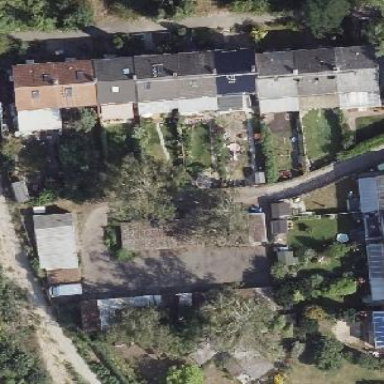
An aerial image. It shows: Allotments area.